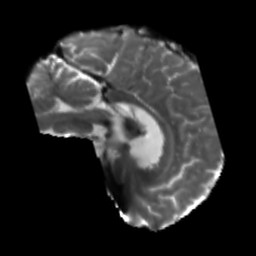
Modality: T2w
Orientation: sagittal
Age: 59
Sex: male
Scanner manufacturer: siemens
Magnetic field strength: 3 T
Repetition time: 5.25 s
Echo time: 0.08 s